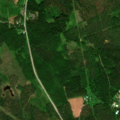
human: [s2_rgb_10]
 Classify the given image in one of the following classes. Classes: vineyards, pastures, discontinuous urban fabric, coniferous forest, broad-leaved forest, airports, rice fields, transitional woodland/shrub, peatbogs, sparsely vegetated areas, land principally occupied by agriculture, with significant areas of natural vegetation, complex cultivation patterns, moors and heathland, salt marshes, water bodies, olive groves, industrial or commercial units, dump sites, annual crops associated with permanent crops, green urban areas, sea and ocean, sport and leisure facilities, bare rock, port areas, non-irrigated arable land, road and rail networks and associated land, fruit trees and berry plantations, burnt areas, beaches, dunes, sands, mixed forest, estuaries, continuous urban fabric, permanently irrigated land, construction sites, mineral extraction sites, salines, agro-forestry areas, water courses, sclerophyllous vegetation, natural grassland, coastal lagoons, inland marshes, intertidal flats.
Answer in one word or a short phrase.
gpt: coniferous forest, mixed forest, transitional woodland/shrub